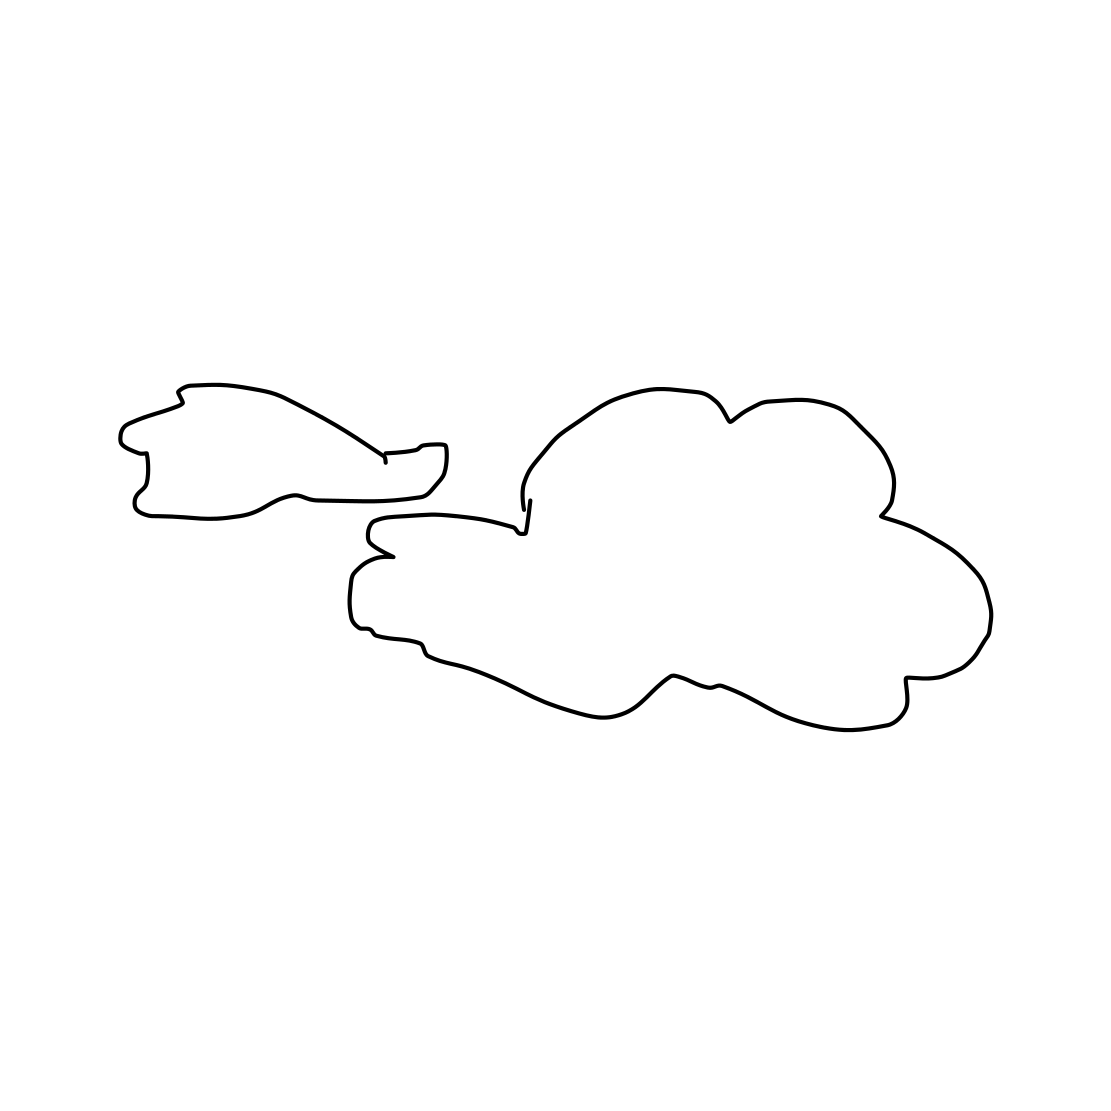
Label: cloud